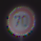
Verkehrszeichen: Geschwindigkeit70
Umgebung: Outdoor, Nature
Tageszeit: Night
Wetter: Clear
Licht: Natural
Jahreszeit: NotSpecified
Kontrast: HighContrast